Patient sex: M
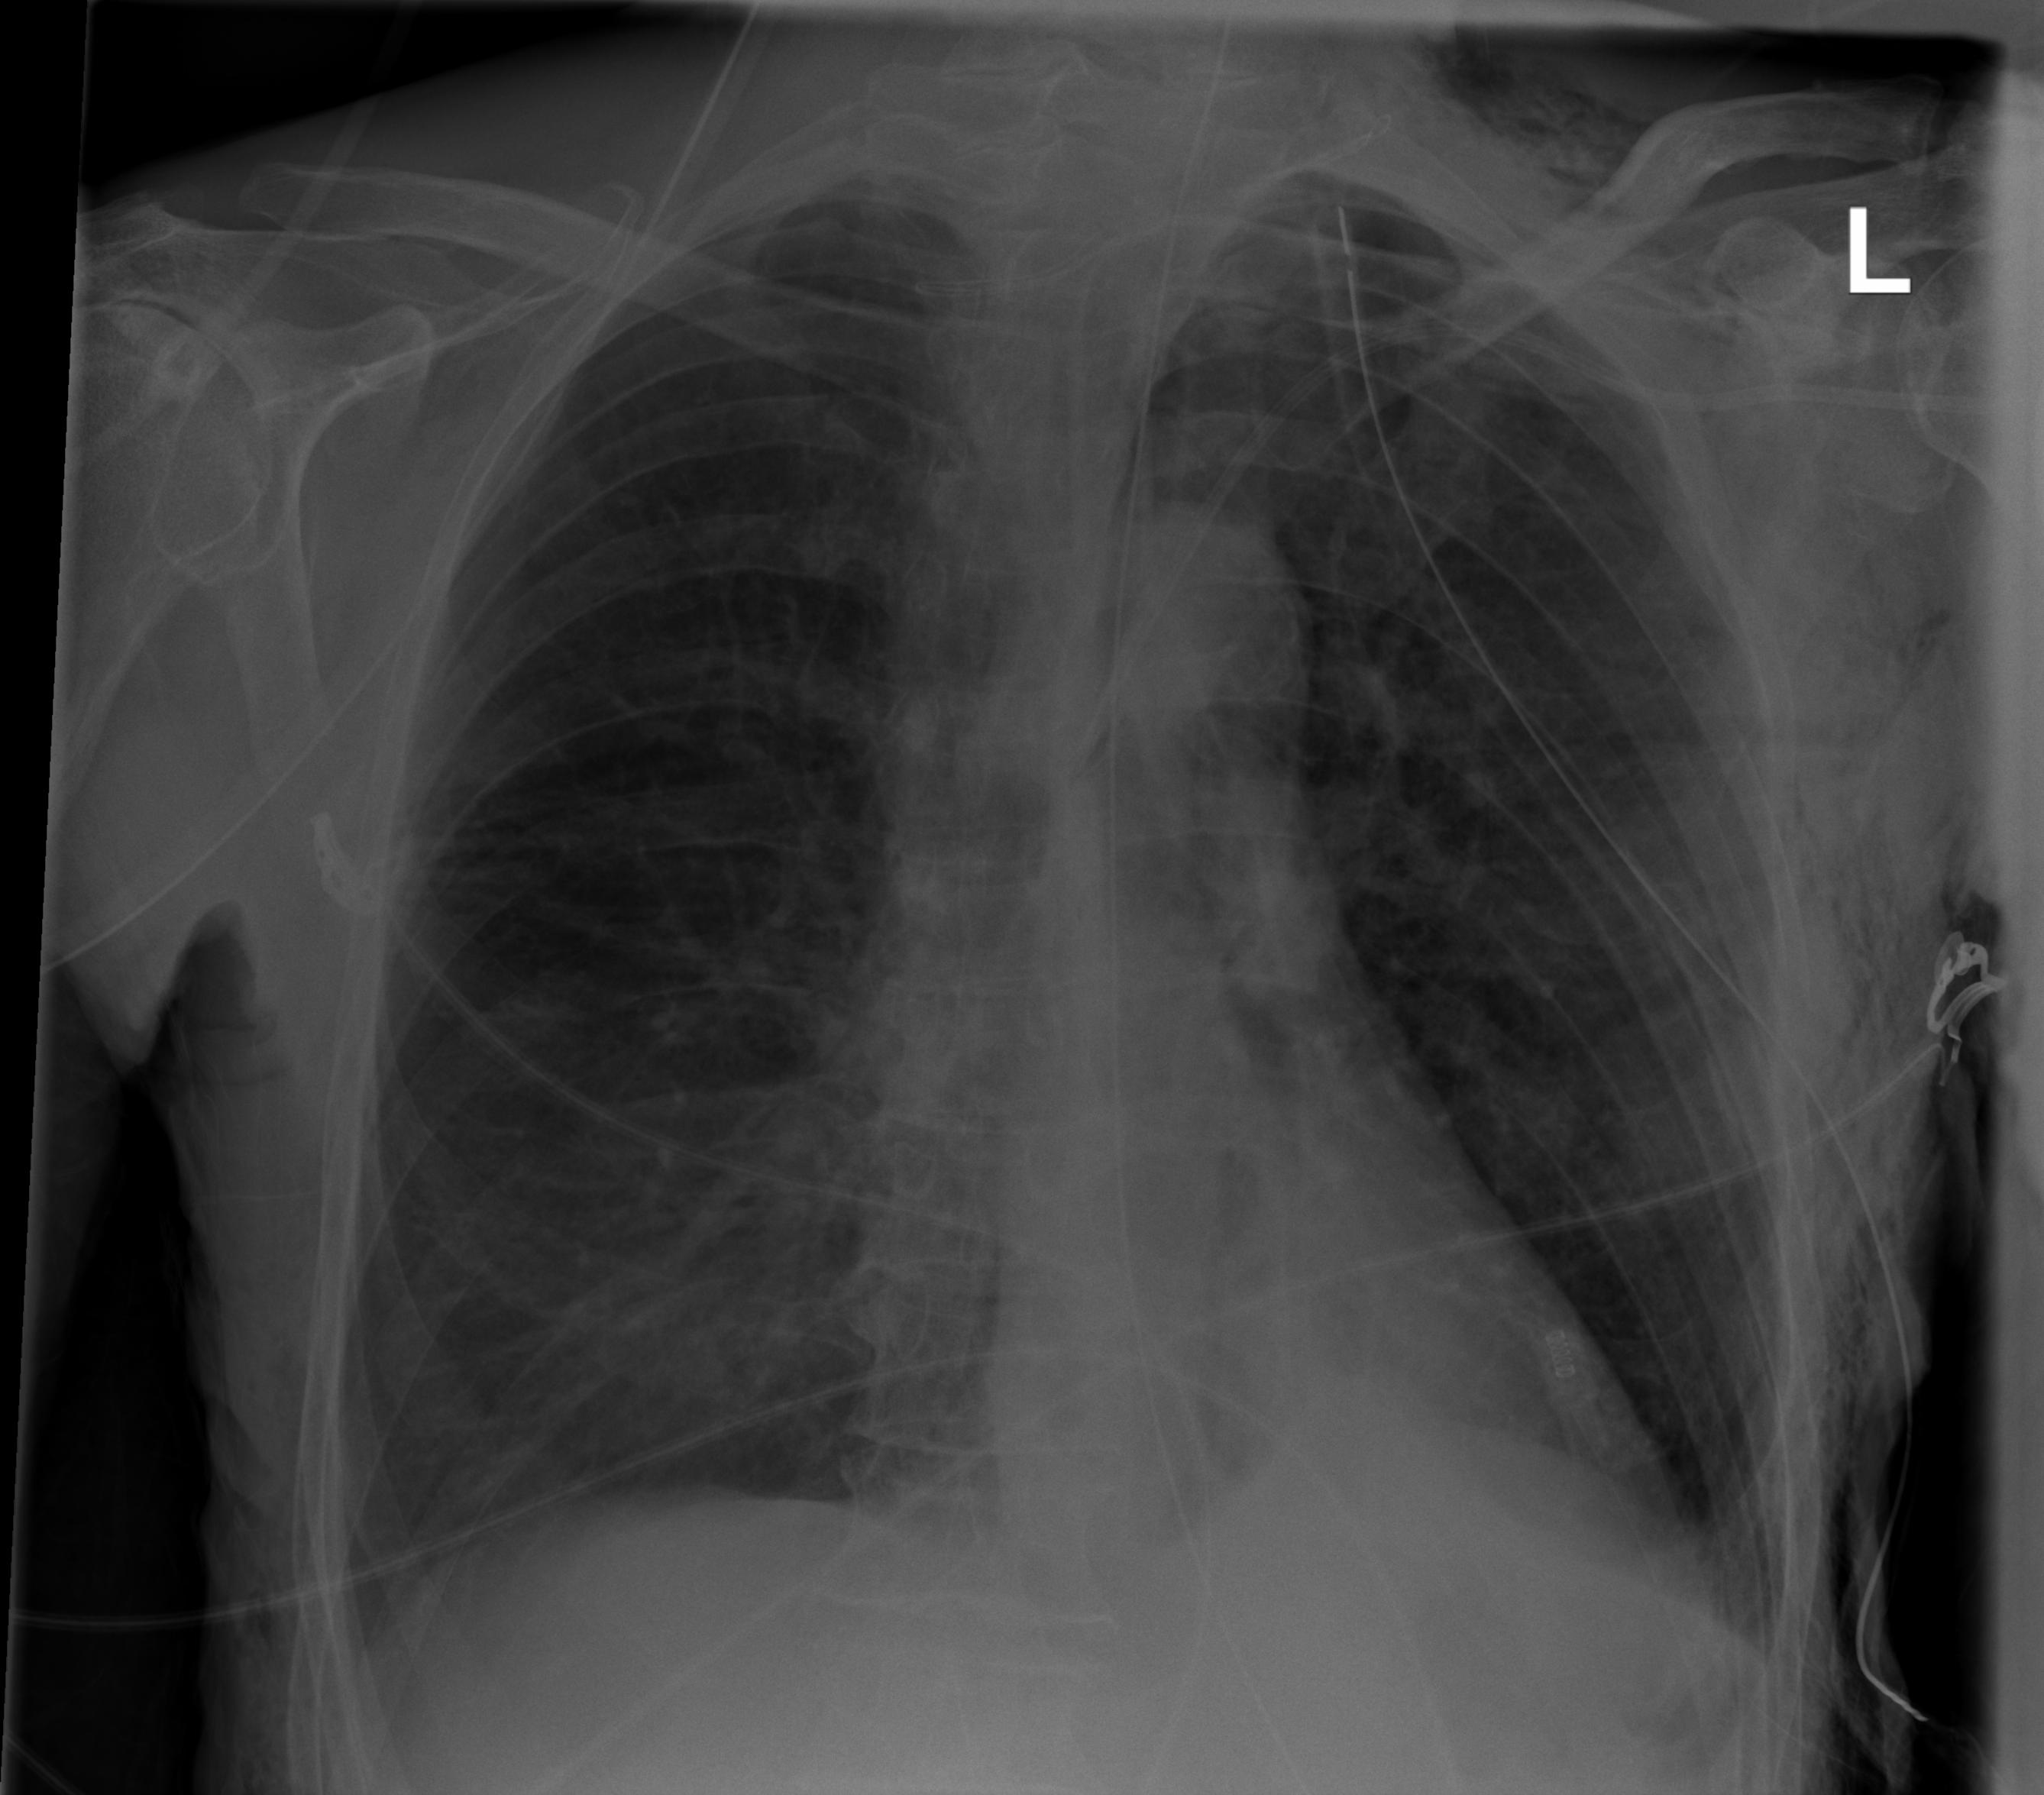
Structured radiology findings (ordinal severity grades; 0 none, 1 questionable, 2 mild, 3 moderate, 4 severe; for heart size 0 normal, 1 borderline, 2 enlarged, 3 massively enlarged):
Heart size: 0
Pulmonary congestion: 0
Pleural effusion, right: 0
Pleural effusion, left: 2
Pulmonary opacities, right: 0
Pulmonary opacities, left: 0
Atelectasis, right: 0
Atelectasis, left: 0